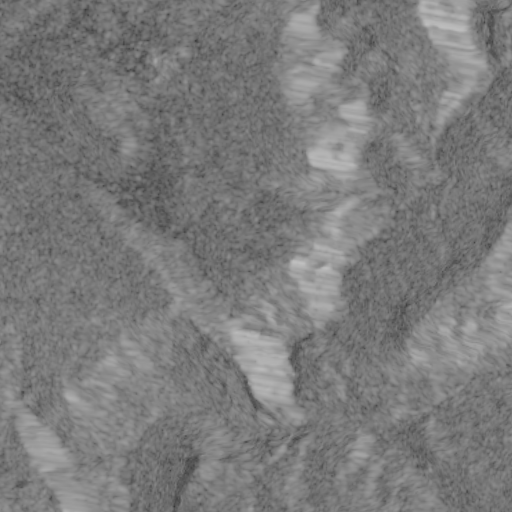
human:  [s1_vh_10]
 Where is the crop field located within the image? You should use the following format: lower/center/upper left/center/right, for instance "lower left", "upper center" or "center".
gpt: The crop field is located in the left of the image.
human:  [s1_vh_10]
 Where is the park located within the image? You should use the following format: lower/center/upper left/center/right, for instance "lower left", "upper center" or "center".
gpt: The park is located in the upper left of the image.
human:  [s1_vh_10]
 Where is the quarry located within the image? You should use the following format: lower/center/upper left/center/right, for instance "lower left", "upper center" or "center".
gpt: The quarry is located in the upper left of the image.
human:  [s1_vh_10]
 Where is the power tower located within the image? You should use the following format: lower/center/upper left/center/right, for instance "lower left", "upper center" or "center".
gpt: There is no power tower in the image.

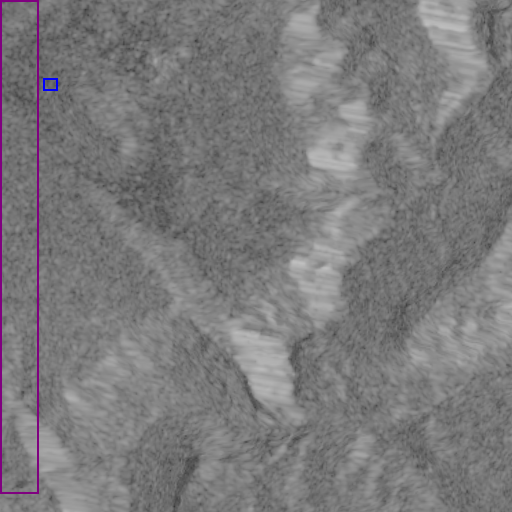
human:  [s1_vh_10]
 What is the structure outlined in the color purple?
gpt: The structure outlined in purple is a crop field.
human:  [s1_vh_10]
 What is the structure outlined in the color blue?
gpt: The structure outlined in blue is a quarry.
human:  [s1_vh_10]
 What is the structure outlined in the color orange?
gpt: There is no orange outline.